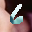
Label: 6